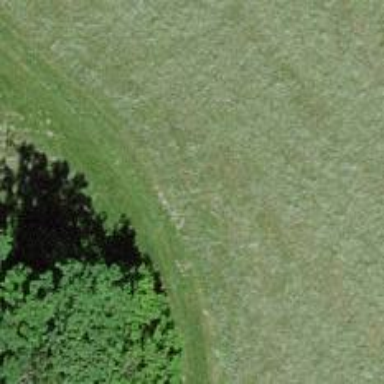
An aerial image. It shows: Disc golf hole in disc golf sport setting.